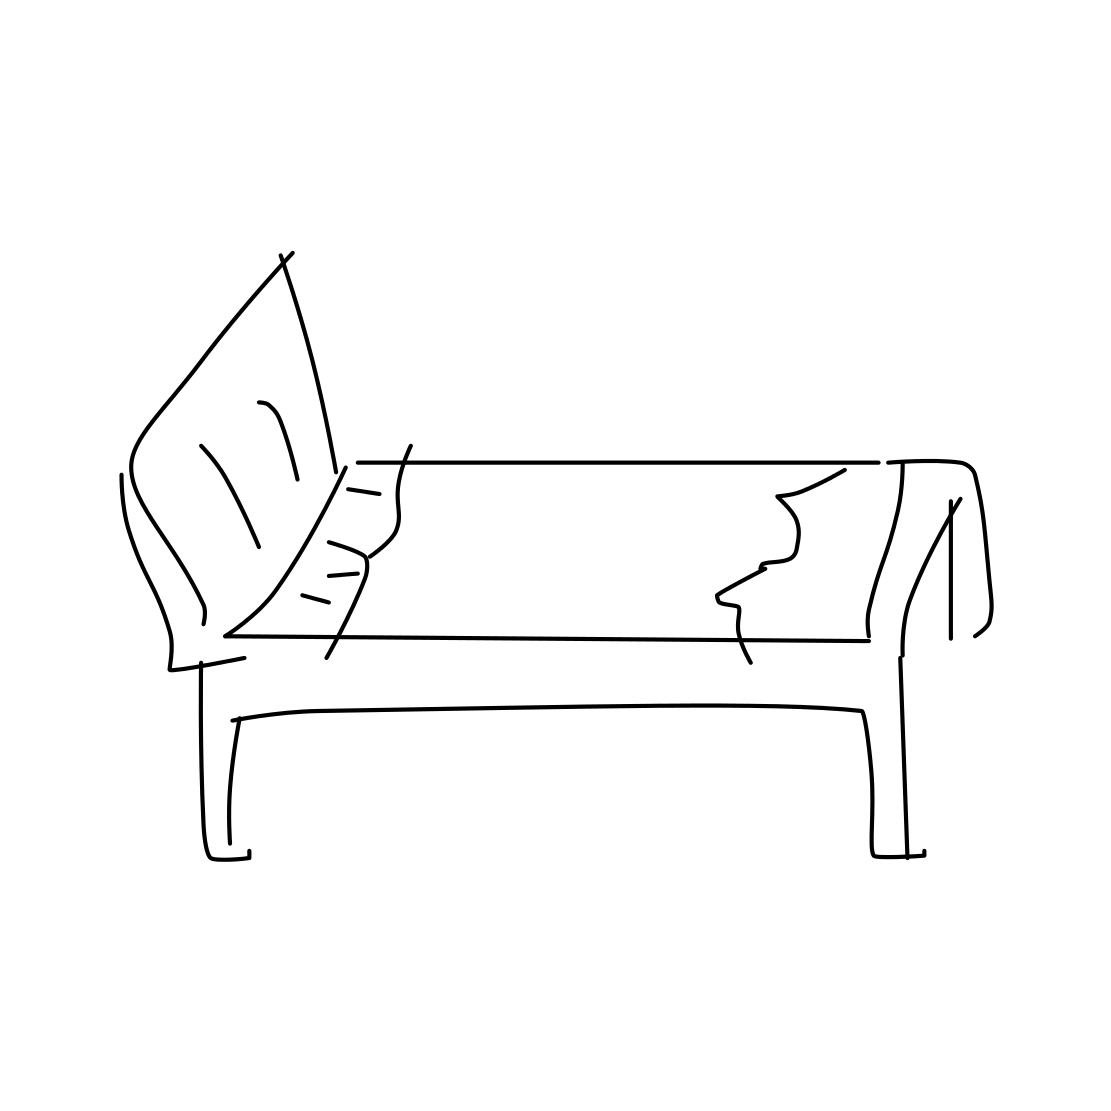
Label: bed